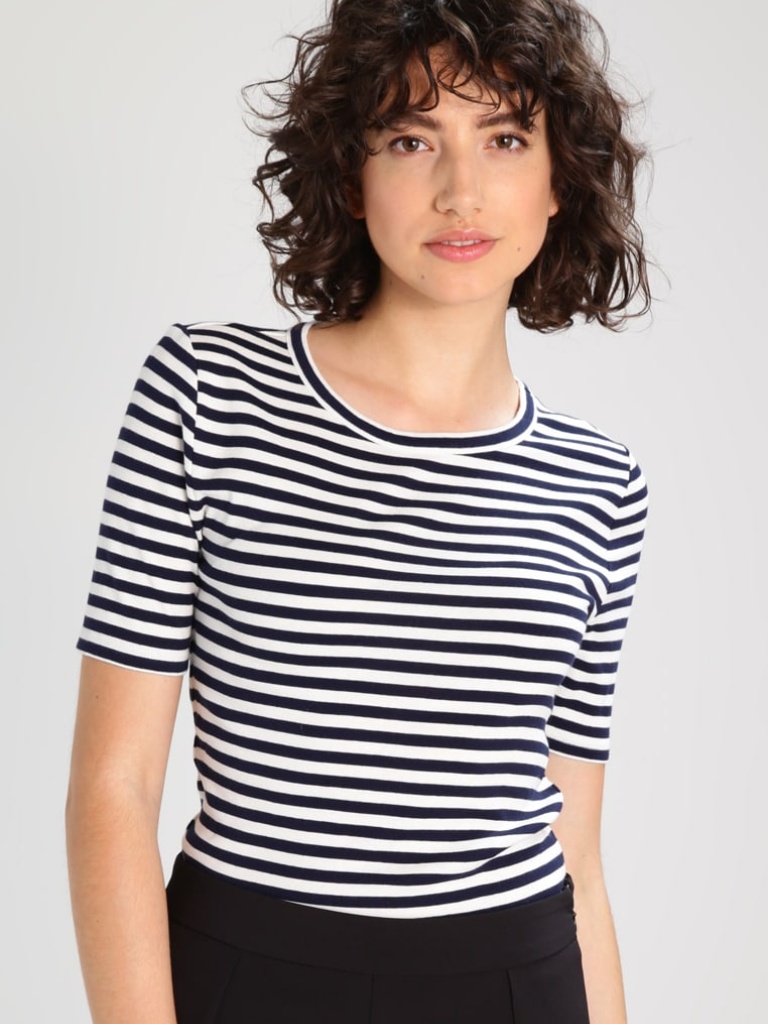
cotton fitted short sleeve hip length Fully Tucked in crew t-shirt